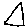
Label: triangle